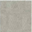
Piece: xx